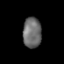
Tissue: prostate
Cell type: T cells
Senescence score: 0.8006
Nuclear area (px): 553
Mean DAPI intensity: 107.801